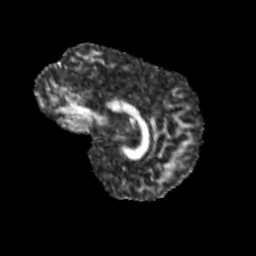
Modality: FA
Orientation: sagittal
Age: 12
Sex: male
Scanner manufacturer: siemens
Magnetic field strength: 3 T
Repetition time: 3.8 s
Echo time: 0.07 s